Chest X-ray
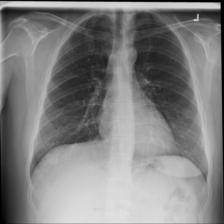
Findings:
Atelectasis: negative
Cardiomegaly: negative
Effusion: negative
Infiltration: negative
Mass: negative
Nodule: negative
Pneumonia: negative
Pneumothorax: negative
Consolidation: negative
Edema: negative
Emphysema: negative
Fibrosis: negative
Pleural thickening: negative
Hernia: negative